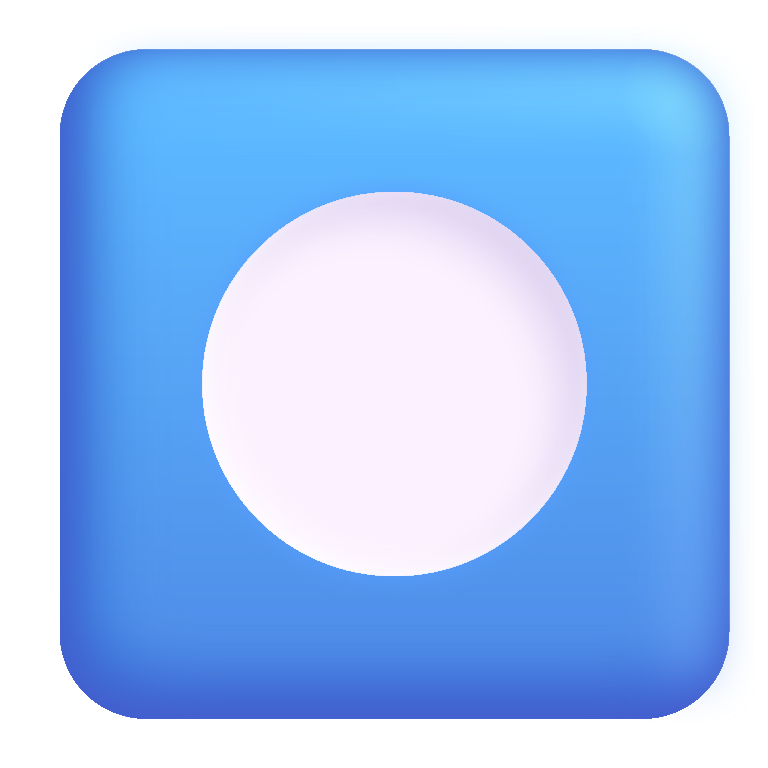
record button color